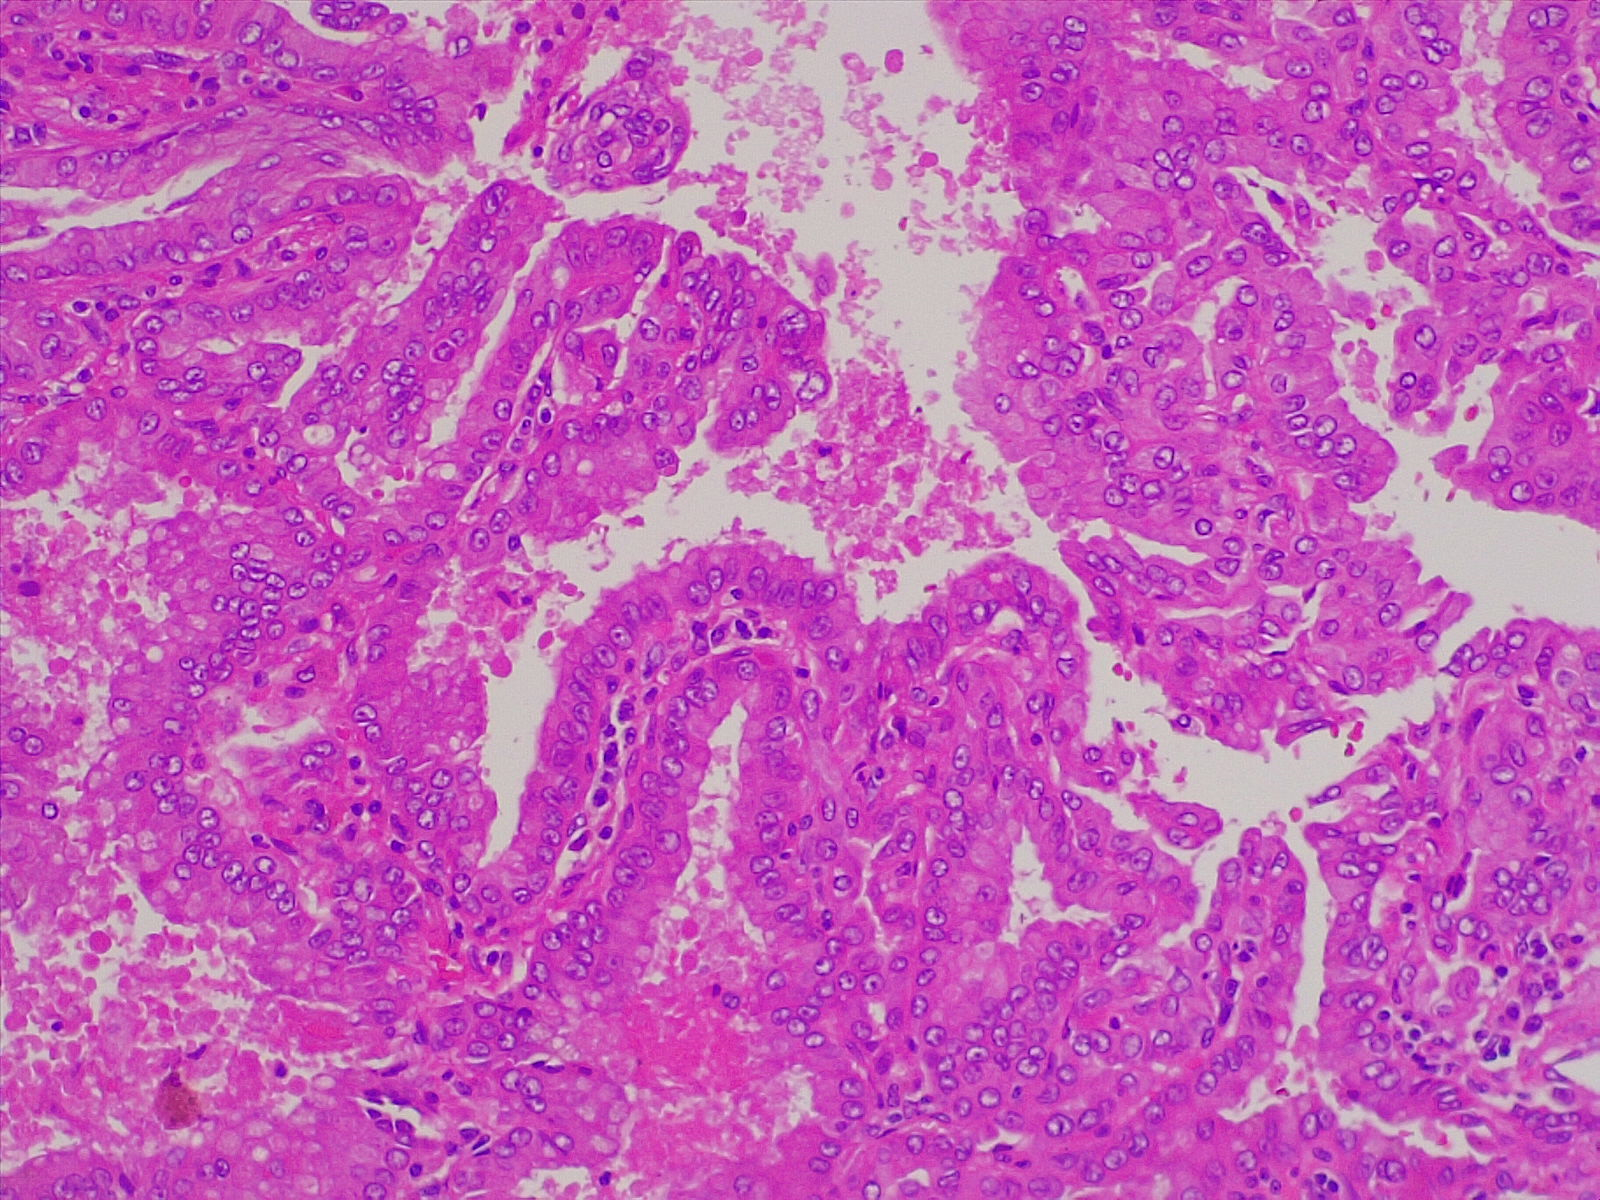
Label: lung adenocarcinoma, well differentiated